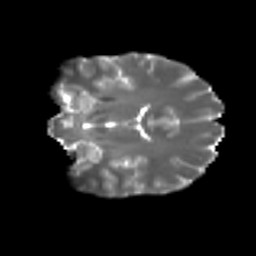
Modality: T2w
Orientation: coronal
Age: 23
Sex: female
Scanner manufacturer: ge
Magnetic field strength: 3 T
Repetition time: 7.8 s
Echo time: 0.0606 s